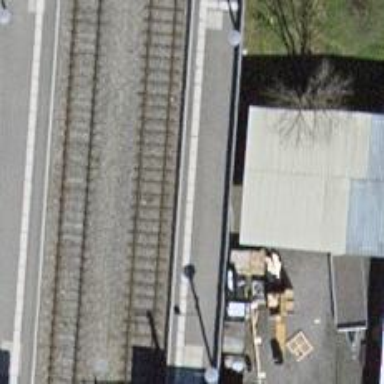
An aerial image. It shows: Contact line indicates electrification.